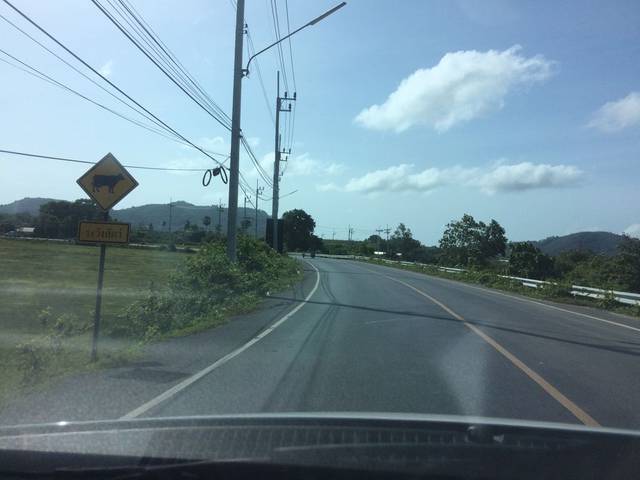
Region: Thailand
Coordinates: 8.037, 98.325